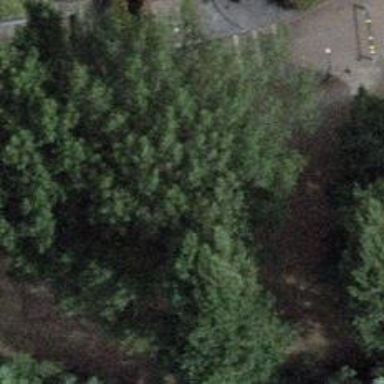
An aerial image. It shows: Playground area for leisure land.